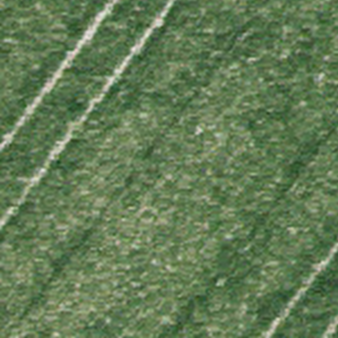
Label: other